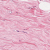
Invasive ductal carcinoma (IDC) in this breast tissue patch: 0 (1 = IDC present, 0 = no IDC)